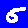
Digit: 5